Question: We have a .net application in C#, which let's the users in a domain map to the users/roles in another domain.
Everything was fine, until recently one of our clients came across the situation where the no. of GDI handles created by our application crossed 10k - which is the upper limit of possible number of handles that can be created by a process on a windows system. So, now we are thinking of the ways that we can use to reduce the number of handles created. Here are a few questions that we just want to be assured of. Which of these create a new handle (we suspect all of them) :
1)
'''
this.label1.Font = new System.Drawing.Font("Microsoft Sans Serif", 14F, System.Drawing.FontStyle.Bold, System.Drawing.GraphicsUnit.Point, ((byte)(177)));
'''
2)
'''
this.pictureBox1.Image = ((System.Drawing.Image)(resources.GetObject("pictureBox1.Image")));
'''
3)
'''
this.label2.Text = resources.GetString("label2.Text");
'''
Please, do not care about the formatting of the question, and let me know, if any further information is required for a relevant conclusion.
Also, we've this line of code:
'''
this.imageList1.ImageStream = ((System.Windows.Forms.ImageListStreamer)(resources.GetObject("imageList1.ImageStream")));
'''

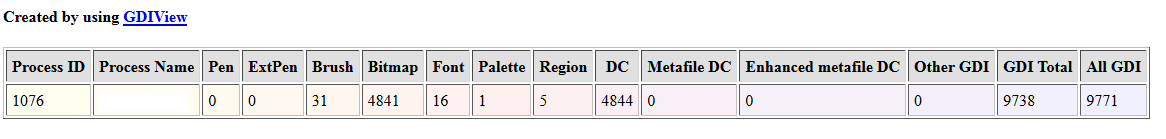
Answer: The main reason was that the form was initialized a lot many times than we had expected, and the ImageList was generated in the form's InitializeComponent() method. We just made that static, and shared that same ImageList object in all the initialized instances of that form. This controlled the number of GDI instances being created. We didn't had to call on images either.
The modification shown below seems to put check on both, Bitmap handles as well as DC(DeviceContext) handles, and solves the problem in my scenario. I made a call to the WinAPI function for each one of the image in the ImageList instance inside the form's Dispose() method, which after modification now looks like as shown below :
'''
[System.Runtime.InteropServices.DllImport("gdi32.dll")]
public static extern bool DeleteObject(IntPtr hObject);
protected override void Dispose(bool disposing)
{
if (disposing)
{
listViewMapping.Clear();
listBoxPropertiesA.Items.Clear();
listBoxPropertiesB.Items.Clear();
if (imageList1 != null)
{
foreach (var img in imageList1.Images)
{
DeleteObject(((System.Drawing.Bitmap)img).GetHbitmap());
}
imageList1.Dispose();
imageList1 = null;
}
if (components != null)
{
components.Dispose();
//DeleteObject();
}
}
base.Dispose(disposing);
}
'''
---